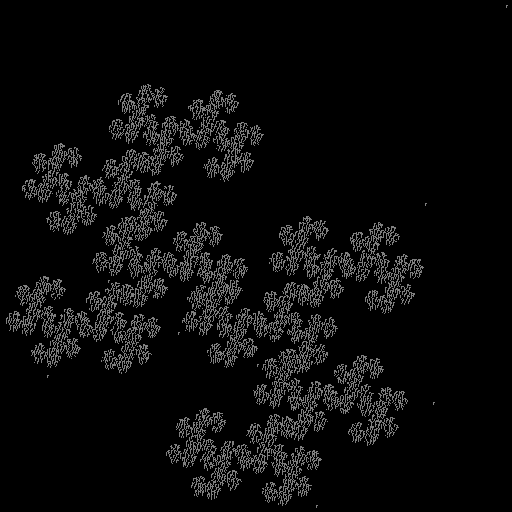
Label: dragon_curve